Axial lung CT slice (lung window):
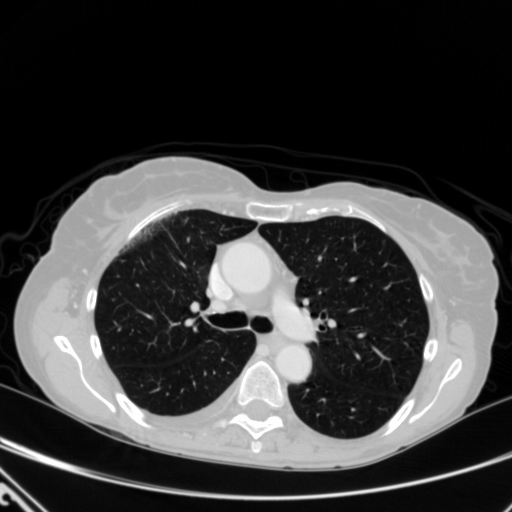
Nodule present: no